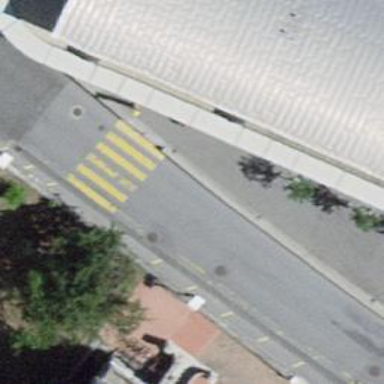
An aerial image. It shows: Uncontrolled zebra crossing on the road.